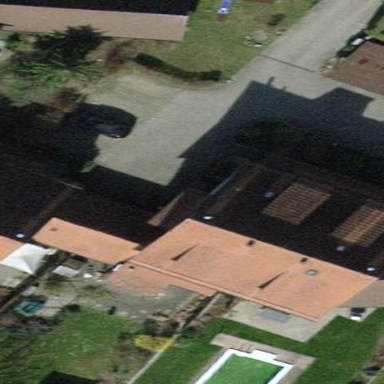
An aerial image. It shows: Semidetached house with gabled roof.